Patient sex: M
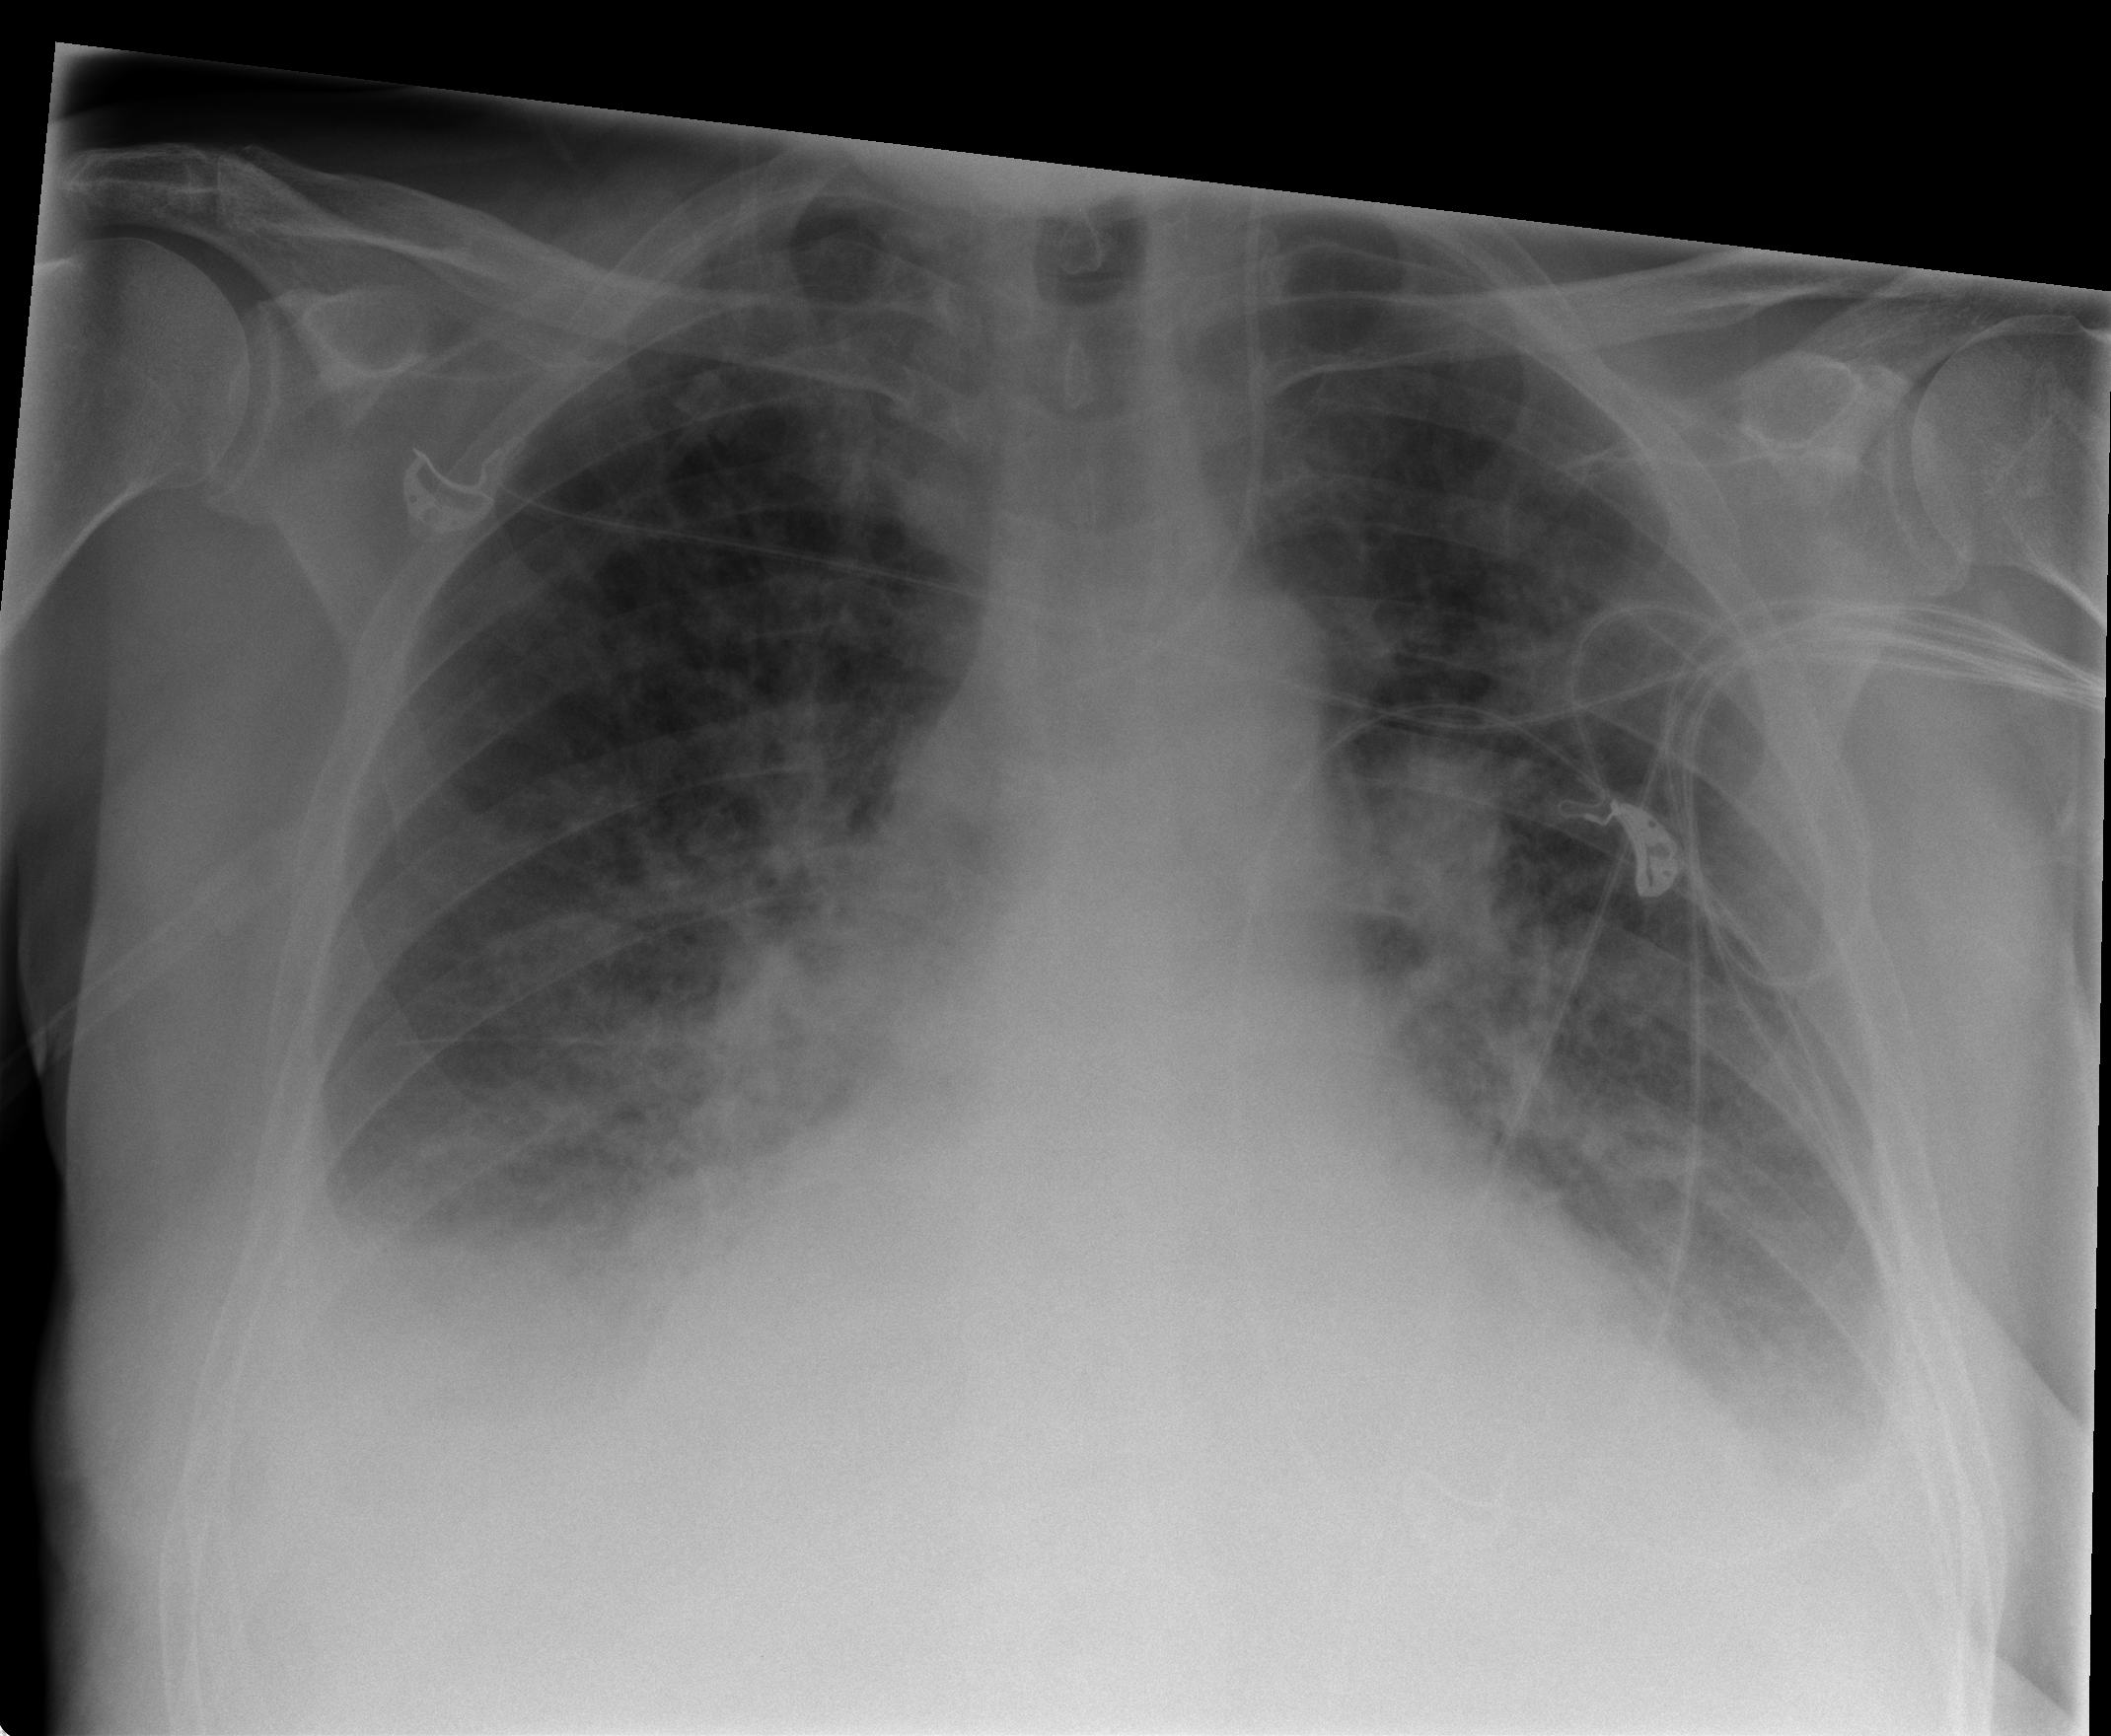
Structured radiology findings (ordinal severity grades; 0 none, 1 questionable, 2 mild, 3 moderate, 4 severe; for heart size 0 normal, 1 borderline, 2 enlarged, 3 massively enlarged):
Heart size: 2
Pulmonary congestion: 2
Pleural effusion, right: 3
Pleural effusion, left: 2
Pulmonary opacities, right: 1
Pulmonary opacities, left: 1
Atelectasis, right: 2
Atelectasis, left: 2